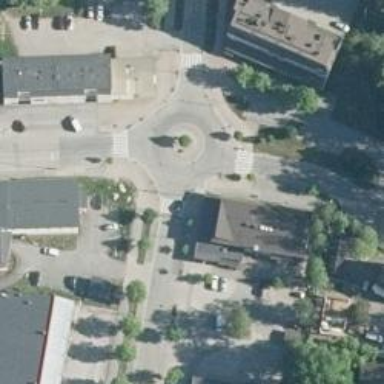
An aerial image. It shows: Tertiary road with asphalt surface leading to roundabout.